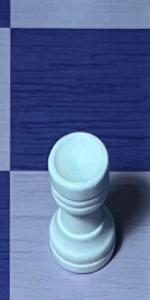
Label: Rook_White